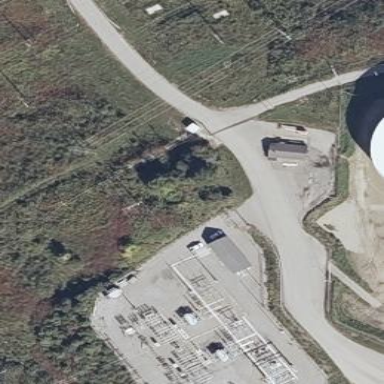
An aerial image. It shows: Distribution-level power substation.